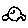
Label: car